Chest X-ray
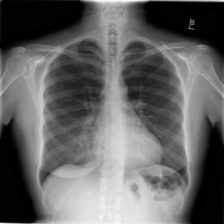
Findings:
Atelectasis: negative
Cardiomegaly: negative
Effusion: negative
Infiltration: negative
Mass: negative
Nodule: negative
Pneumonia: negative
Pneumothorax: negative
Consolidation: negative
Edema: negative
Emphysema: negative
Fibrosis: negative
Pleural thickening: negative
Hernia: negative